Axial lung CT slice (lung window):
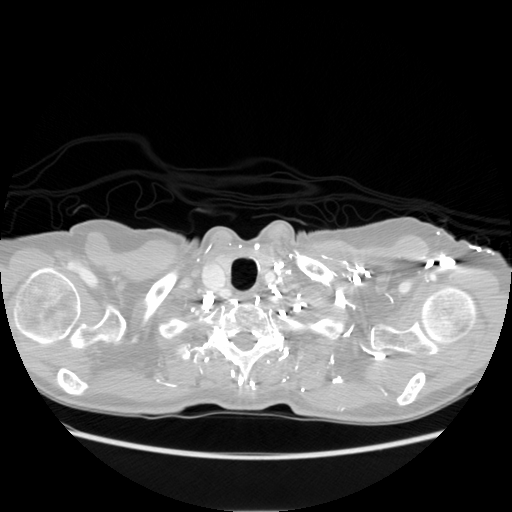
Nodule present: no